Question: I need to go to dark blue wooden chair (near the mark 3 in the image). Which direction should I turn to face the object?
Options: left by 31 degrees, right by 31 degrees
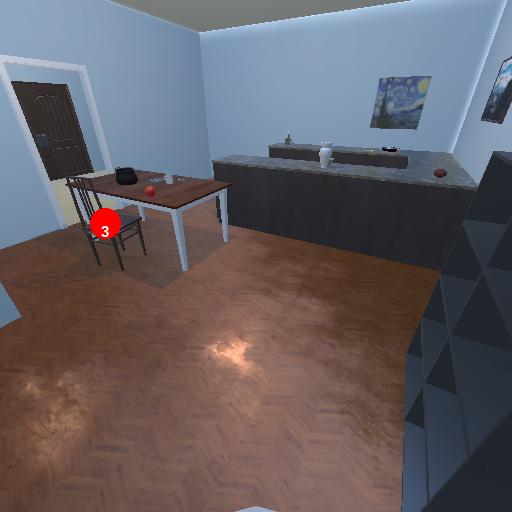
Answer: left by 31 degrees